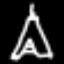
Label: The Eiffel Tower